Field crop: maize
Growth stage: 1
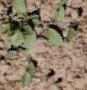
Species: convolvulus